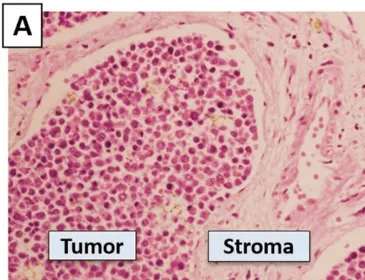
Metabolic and epigenetic reprogramming in human NUT carcinoma case. A: Section shows both components of NUT carcinoma tissue and surrounding stromal tissue.
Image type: pathology (immunostaining)